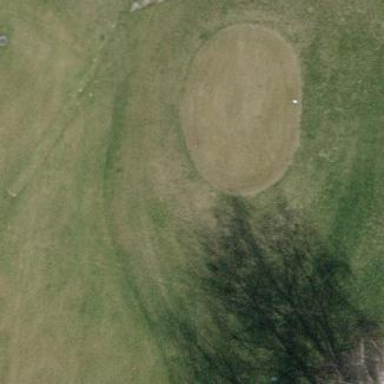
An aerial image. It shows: Grass area designated as golf tee.